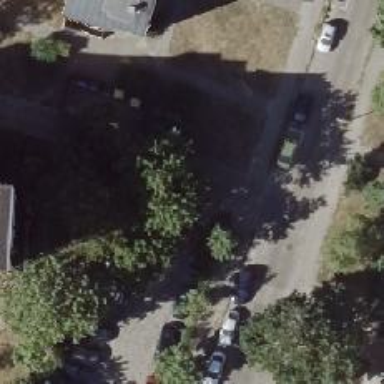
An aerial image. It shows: Road serving as parking aisle.